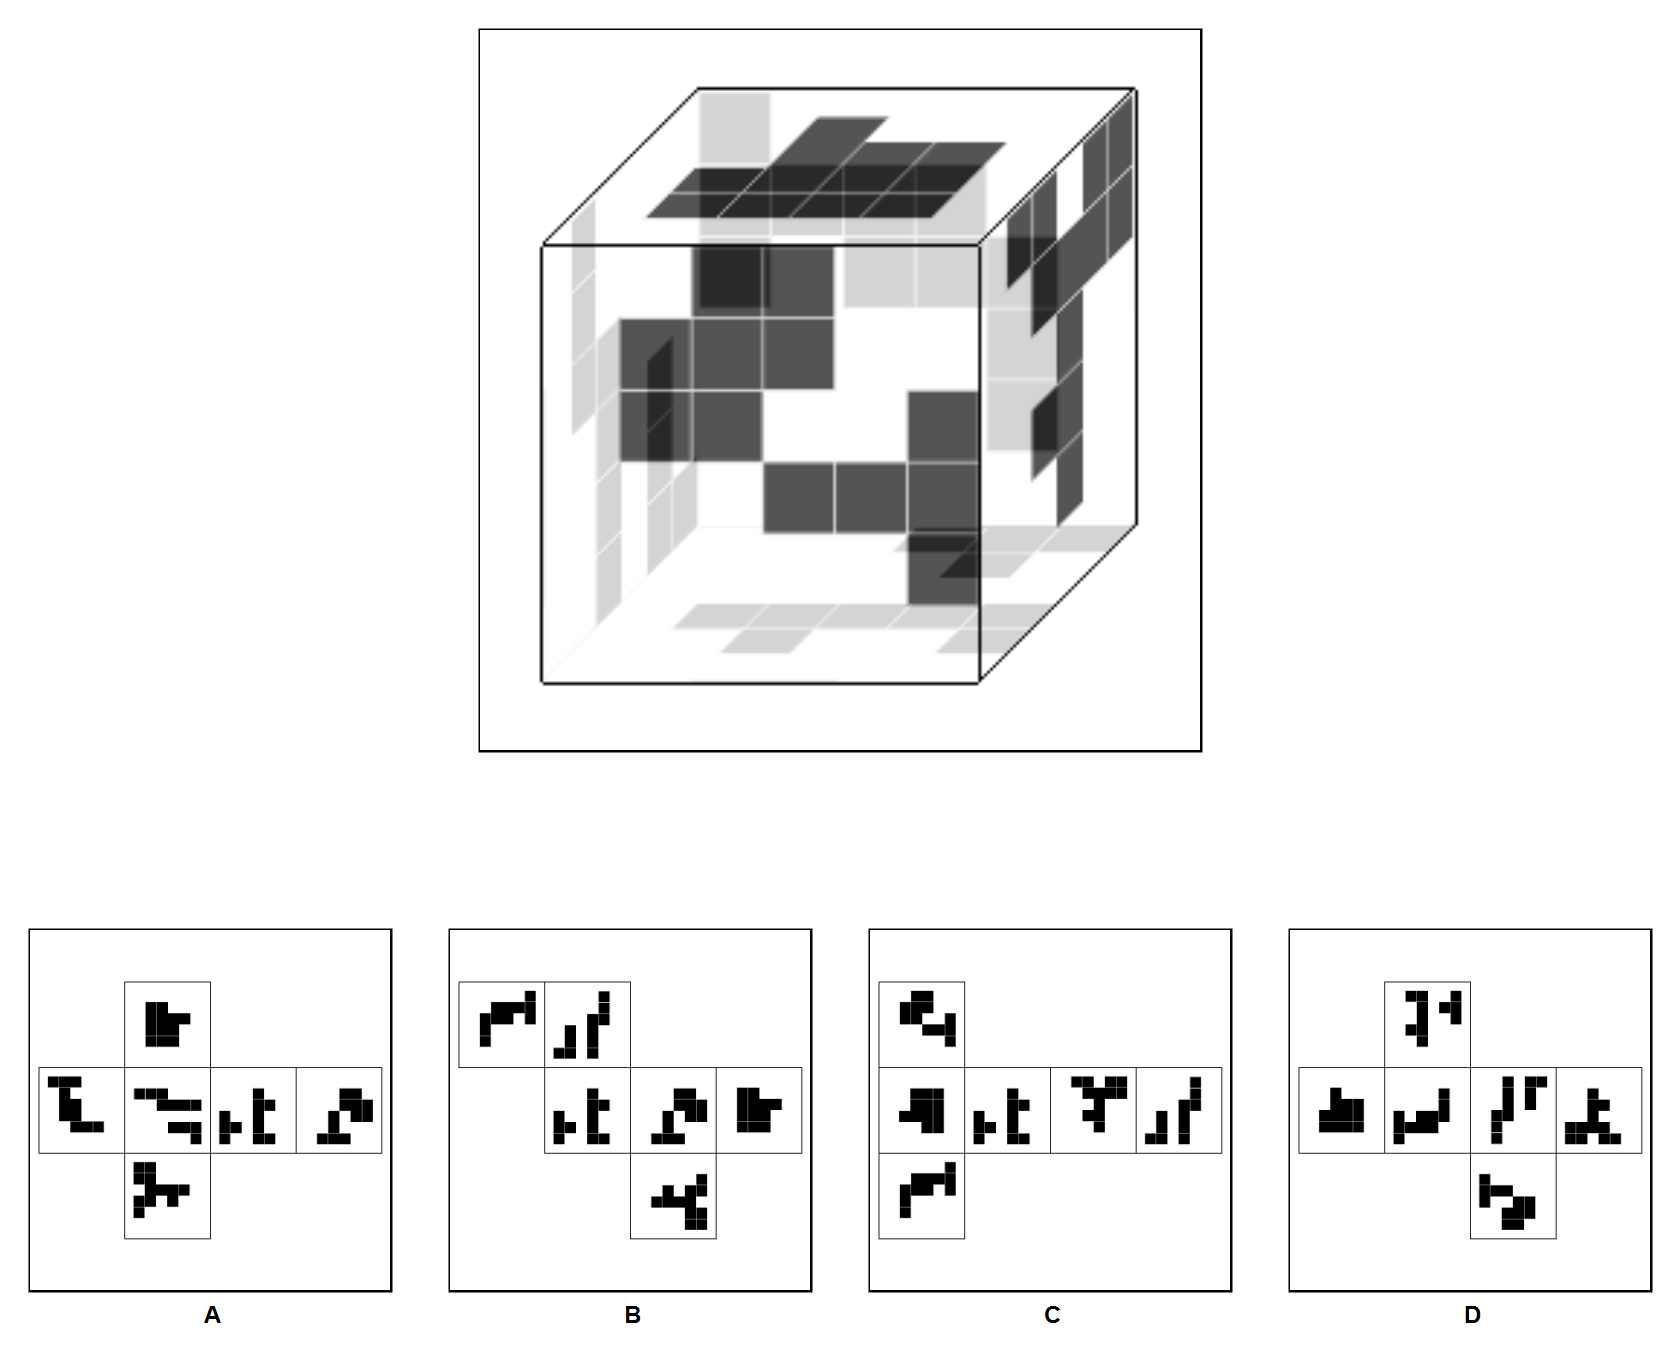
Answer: B